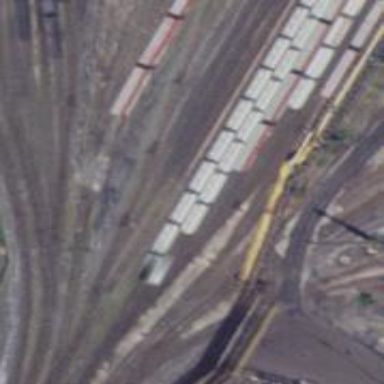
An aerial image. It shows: Railway yard.